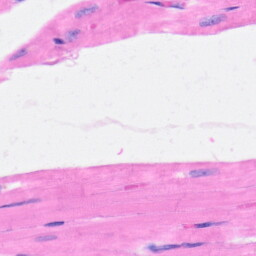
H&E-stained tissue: Heart